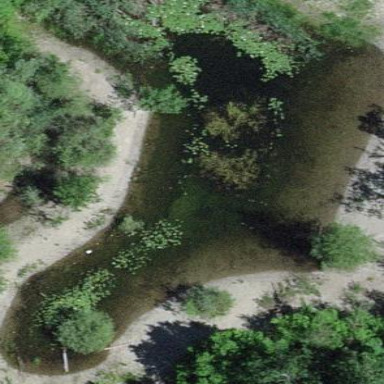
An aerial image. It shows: Pond with natural water.